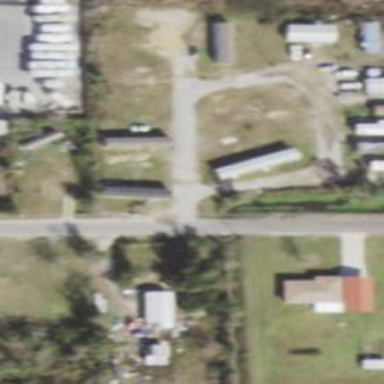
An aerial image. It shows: Residential area known as trailer park.